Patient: sex M, age 81
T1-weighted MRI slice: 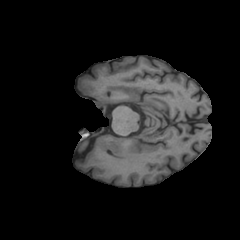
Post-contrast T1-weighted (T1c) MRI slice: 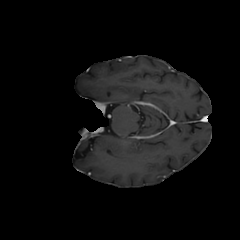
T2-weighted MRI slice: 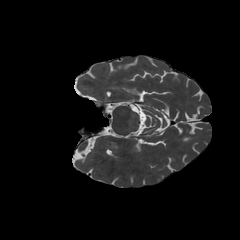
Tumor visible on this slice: no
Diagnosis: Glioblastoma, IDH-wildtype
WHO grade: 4